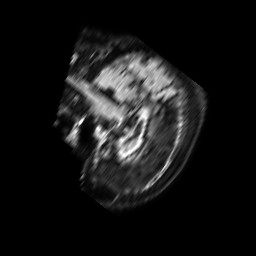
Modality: FLAIR
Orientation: sagittal
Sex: male
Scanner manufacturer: philips
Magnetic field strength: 1.5 T
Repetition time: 6 s
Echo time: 0.1016 s